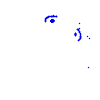
Particle: electron